Question:
So I'll have the texts: "The Oxford ....real examples" and the phrases that need to be underlined and having a radio option right below (in the picture there is no radio button, but I also need a radio button for users to select).
How can I achieve this with css and javascript?
Thank you all for helping.
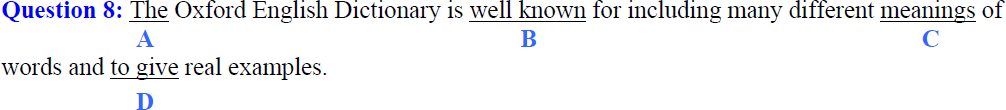
Answer: I believe this is what you want:
<URL>
(I have used <URL>
'''
var list = ["The", "well known", "meanings", "to give"]; //word list
var output = $("#output"),
html = output.html();
for(var i = 0; i < list.length; i++) {
//Wrap each keyword with <span>
html = html.replace(new RegExp("(" + list[i] + ")", "i"), "<span>$1</span>");
}
output.html(html);
$("p>span").each(function (i) { //Create the index for each one
var x = $(this).offset().left, //Get the x
y = $(this).offset().top, //Get the y
width = +$(this).width(), //Get the width
$select = $("<div>").addClass("select");
$select.css({
top: y + 20,
left: x,
width: width
})
.html(String.fromCharCode(65 + i)) //Set the index (A, B, C...)
.appendTo("body"); //Append it to the container
});
'''
(The example will auto-recalculate the positions when you resize the window.)
This is one way to achieve it, and there're many other ways to do it. Personally I like this better because this isn't very complicated to understand.